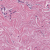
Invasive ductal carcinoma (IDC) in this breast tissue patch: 0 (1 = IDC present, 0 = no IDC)